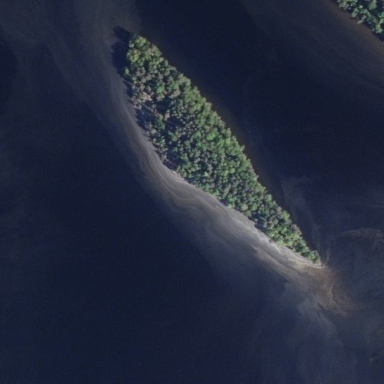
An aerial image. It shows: Islet.